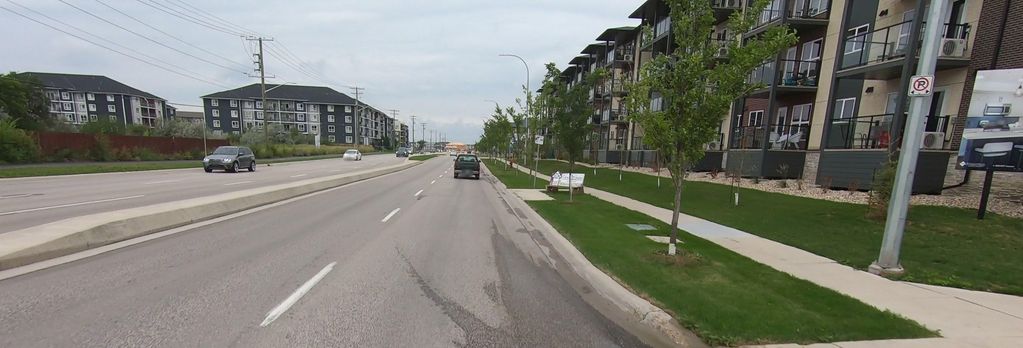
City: winnipeg